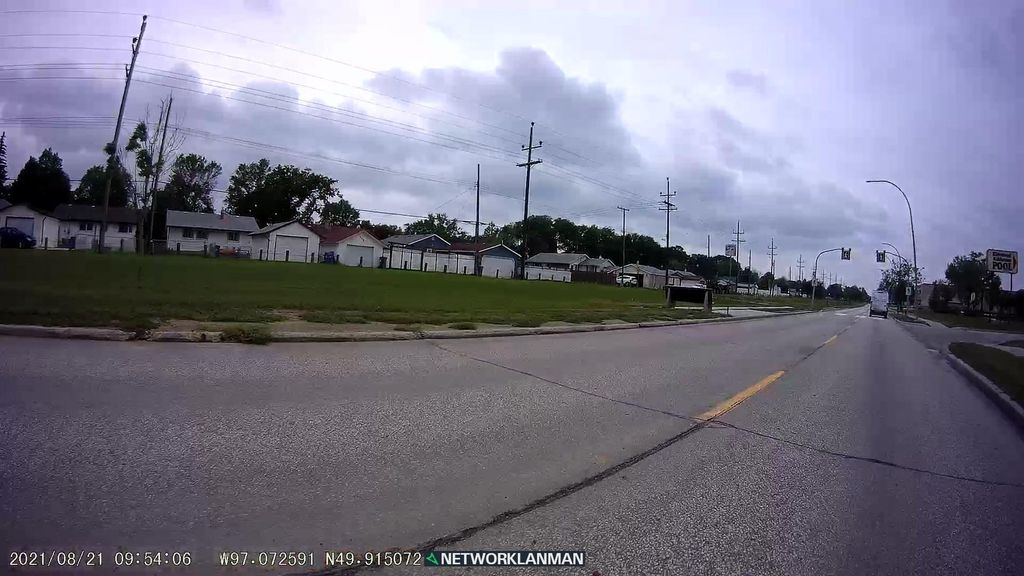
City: winnipeg